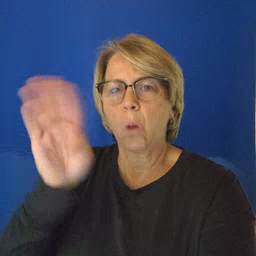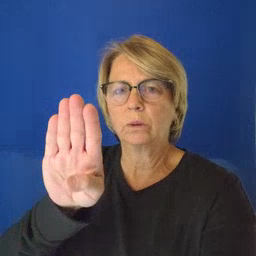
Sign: close